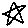
Label: star